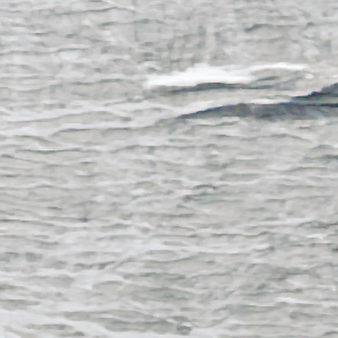
Label: other